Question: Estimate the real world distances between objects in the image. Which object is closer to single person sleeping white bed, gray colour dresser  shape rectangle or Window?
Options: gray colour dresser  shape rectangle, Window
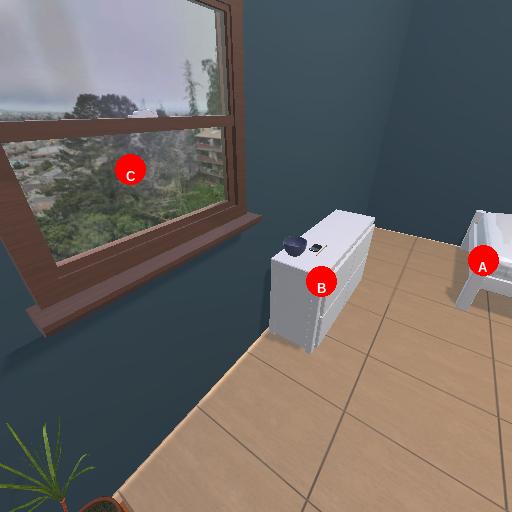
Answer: gray colour dresser  shape rectangle